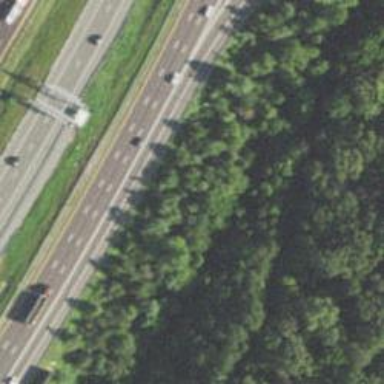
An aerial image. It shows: Motorway junction.